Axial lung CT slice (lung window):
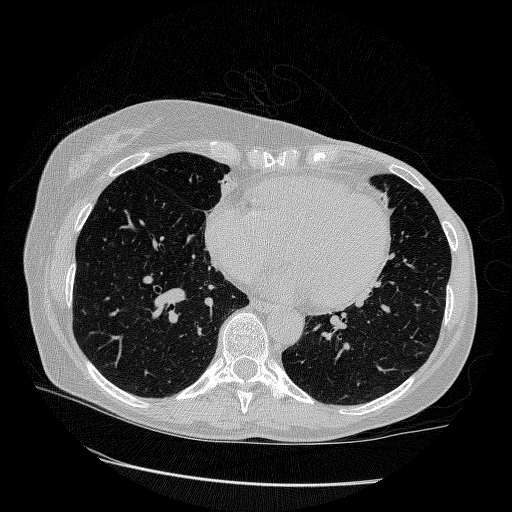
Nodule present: no